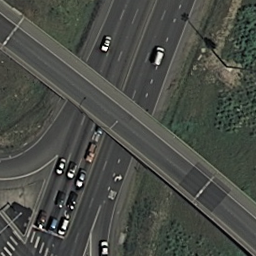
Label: overpass